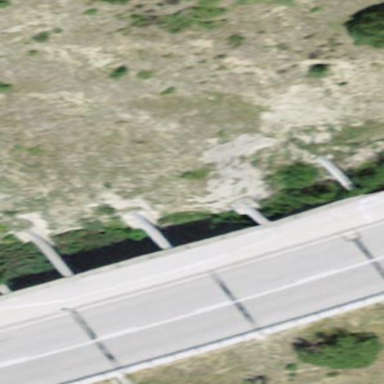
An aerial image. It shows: Man-made bridge.